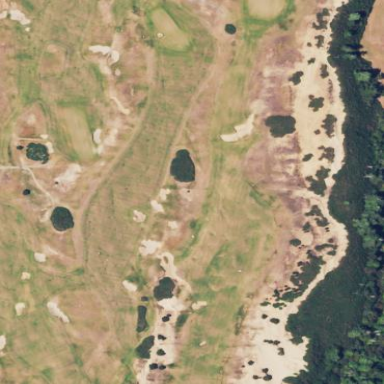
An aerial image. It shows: Golf bunker filled with natural sand.